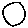
Label: circle